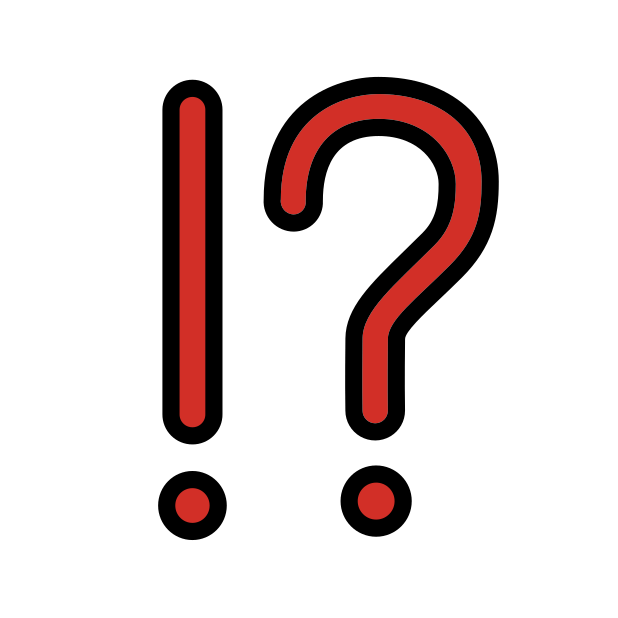
Emoji: ⁉
Name: exclamation question mark
Unicode: 0x2049